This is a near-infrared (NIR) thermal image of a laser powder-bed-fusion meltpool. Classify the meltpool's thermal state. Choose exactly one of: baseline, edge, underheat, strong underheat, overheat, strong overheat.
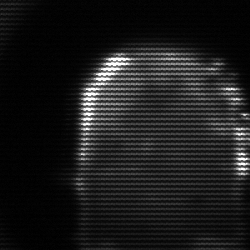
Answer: baseline